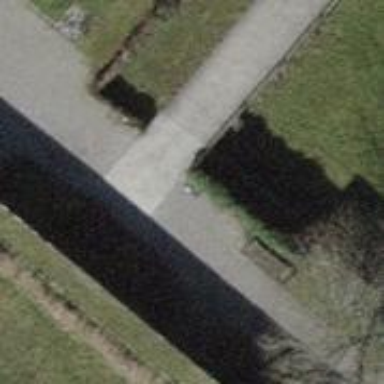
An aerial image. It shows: Footway with fine gravel surface.